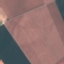
Label: AnnualCrop